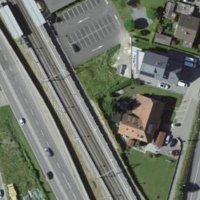
EUNIS habitat code: 55
Species observed at this site:
Convolvulus arvensis